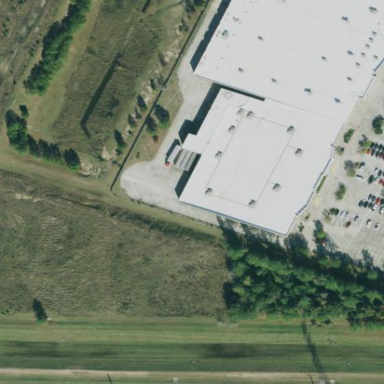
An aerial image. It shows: Retail building with flat roof.